Question: I see a few question with this title already.
I have checked it, if it has a solution for me, but not.
I had a java 1.6 installed the 1.7 in .bash_profile I hade an export with JAVA_HOME poiting to 1.6. I have removed and I have removed all Java / sdk related stuff, and I think I have removed from osx something too, what I shouldn't :)
I have installed the 64 bit version of the 1.7.0_13, now it isn't at the bin folder in the PATH, so if I navigate there and doubleclick on Java it will have this output:
'''
/Library/Java/JavaVirtualMachines/jdk1.7.0_13.jdk/Contents/Home/bin/java ; exit;
Error occurred during initialization of VM
java.lang.NullPointerException
at java.util.Hashtable.put(Hashtable.java:542)
at java.lang.System.initProperties(Native Method)
at java.lang.System.initializeSystemClass(System.java:1115)
logout
'''
Great, what is not finding? How to solve it? I can't launch any java based program now.
OSX version 10.8.2

No effect that button if I press it!
PS
Appengine needs 1.7 to let me login from Eclipse, not enough the 1.6 otherwise is an error message with invalid request.
UPDATE based on comment:
'''
otool -L /Library/Java/JavaVirtualMachines/jdk1.7.0_13.jdk/Contents/Home/bin/java
/Library/Java/JavaVirtualMachines/jdk1.7.0_13.jdk/Contents/Home/bin/java:
/System/Library/Frameworks/Cocoa.framework/Versions/A/Cocoa (compatibility version 1.0.0, current version 17.0.0)
/System/Library/Frameworks/Security.framework/Versions/A/Security (compatibility version 1.0.0, current version 55110.0.0)
/System/Library/Frameworks/ApplicationServices.framework/Versions/A/ApplicationServices (compatibility version 1.0.0, current version 41.0.0)
/usr/lib/libz.1.dylib (compatibility version 1.0.0, current version 1.2.5)
/usr/lib/libSystem.B.dylib (compatibility version 1.0.0, current version 159.1.0)
/usr/lib/libobjc.A.dylib (compatibility version 1.0.0, current version 228.0.0)
/System/Library/Frameworks/CoreFoundation.framework/Versions/A/CoreFoundation (compatibility version 150.0.0, current version 635.19.0)
'''
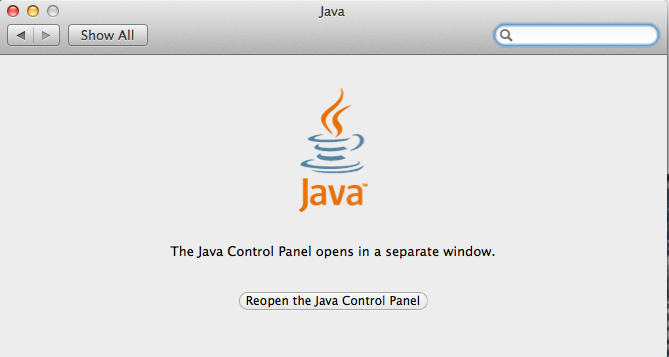
Answer: Put back the '/System/Library/Frameworks/' entry that you have deleted :)